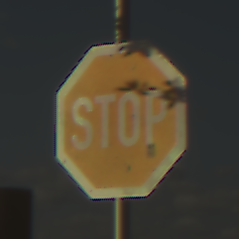
Verkehrszeichen: Stop
Umgebung: Outdoor, Beach
Tageszeit: Midday
Wetter: PartlyCloudy
Licht: Natural
Jahreszeit: NotSpecified
Kontrast: HighContrast